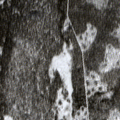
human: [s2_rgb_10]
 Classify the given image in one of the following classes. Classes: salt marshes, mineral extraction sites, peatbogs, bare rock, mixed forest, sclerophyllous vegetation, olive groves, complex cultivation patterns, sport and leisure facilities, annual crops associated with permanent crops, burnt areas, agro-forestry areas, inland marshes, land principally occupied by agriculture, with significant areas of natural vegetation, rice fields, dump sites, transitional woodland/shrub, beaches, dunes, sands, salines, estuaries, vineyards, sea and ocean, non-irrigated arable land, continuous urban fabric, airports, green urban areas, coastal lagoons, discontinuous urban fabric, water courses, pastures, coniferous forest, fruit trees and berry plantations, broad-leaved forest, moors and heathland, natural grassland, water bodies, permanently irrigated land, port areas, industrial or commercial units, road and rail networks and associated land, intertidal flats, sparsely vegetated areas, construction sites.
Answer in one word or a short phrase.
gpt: coniferous forest, mixed forest